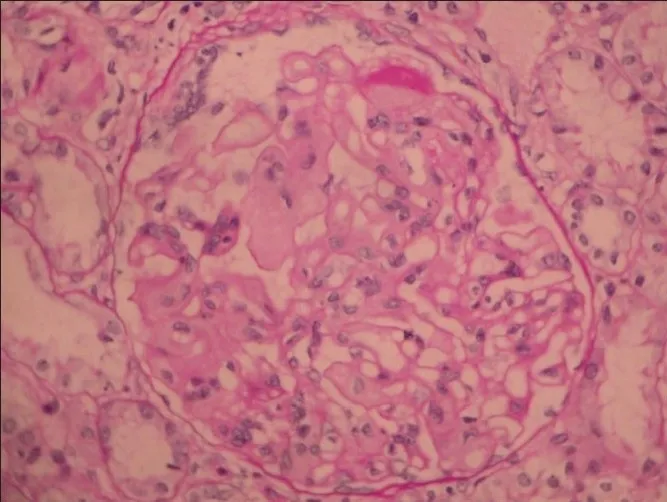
Periodic acid Schiff (PAS) stain, 400x magnification, shows an enlarged glomerulus with deposits which are PAS negative and occasional PAS positive hyaline caps. Tubules and interstitium are normal.
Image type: pathology (pas)